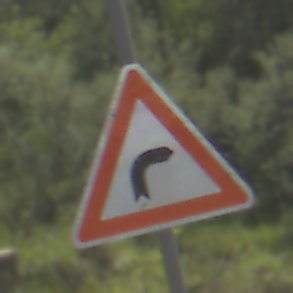
Verkehrszeichen: KurveRechts
Umgebung: Outdoor, Nature
Tageszeit: Midday
Wetter: PartlyCloudy
Licht: Natural
Jahreszeit: NotSpecified
Kontrast: HighContrast